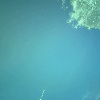
Label: water